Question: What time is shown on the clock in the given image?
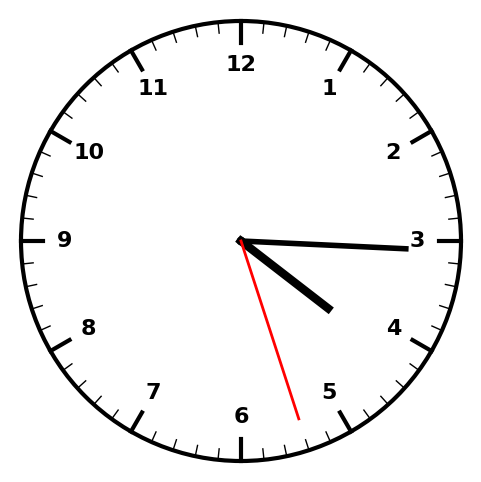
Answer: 04:15:27